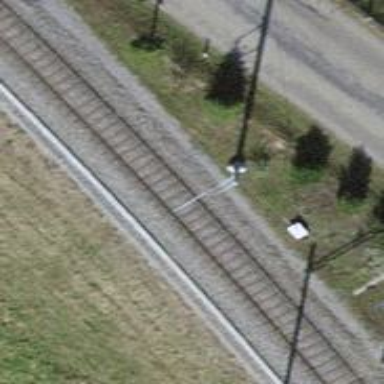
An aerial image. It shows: Single-track electrified railway with contact line.